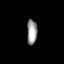
Tissue: prostate
Cell type: T cells
Senescence score: 0.2368
Nuclear area (px): 254
Mean DAPI intensity: 152.539